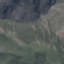
Land use / land cover class: HerbaceousVegetation